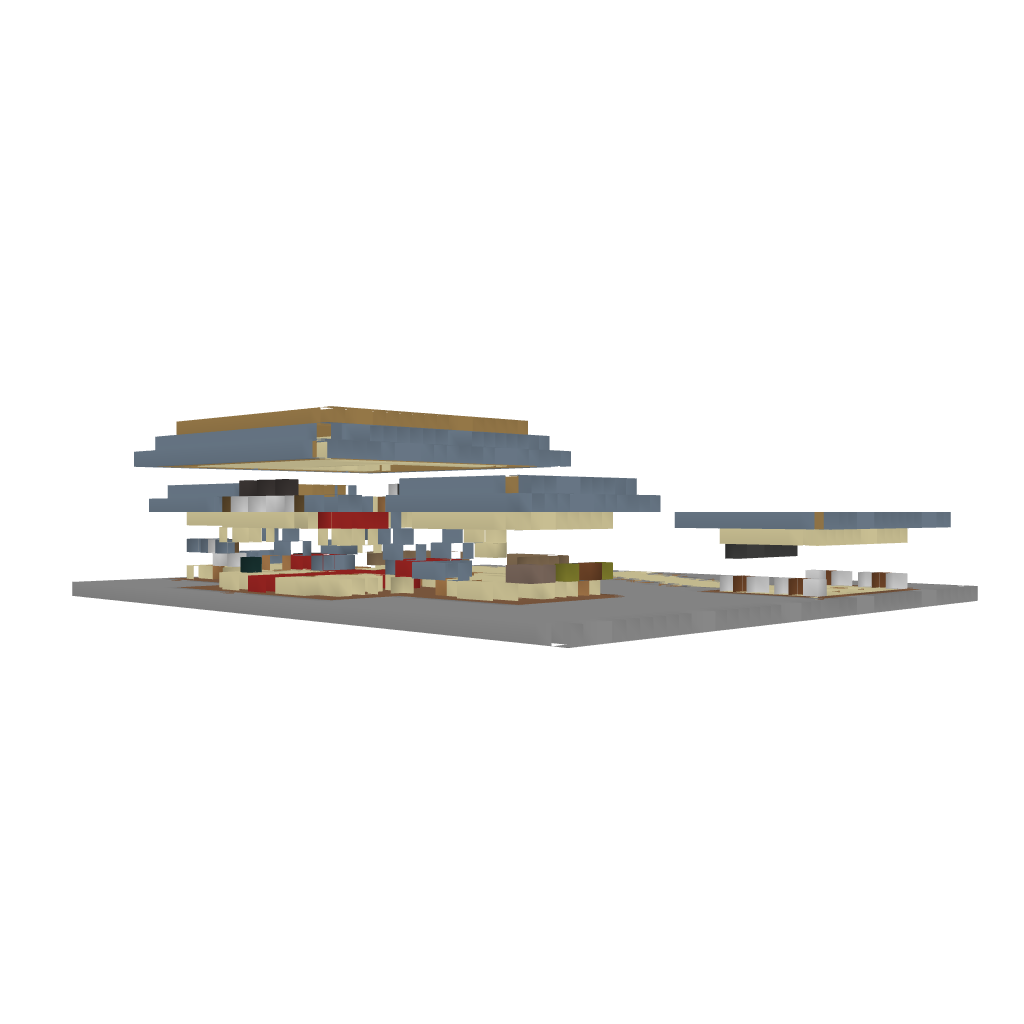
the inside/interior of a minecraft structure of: Sandstone Mansion